Question: I have a app project I am working on. I created an unwind segue in my main view as
'''
@IBAction func unwindToHomeScreen(segue:UIStoryboardSegue) {
}
'''
It works from another view from the cancel button

however in the same view when I call the segue
'''
self.performSegueWithIdentifier("unwindToHomeScreen", sender: self)
'''
The app crashes with
'''
Terminating app due to uncaught exception 'NSInvalidArgumentException', reason: 'Receiver (<TravelSave.AddVacationTableViewController: 0x7907f380>) has no segue with identifier 'unwindToHomeScreen''
'''
Any suggestions?
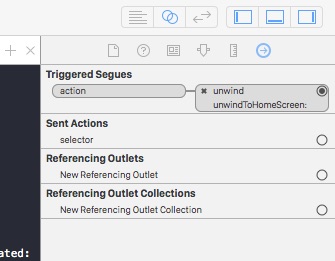
Answer: Although you say in your comment, that you've "created the segue programmatically," from the screen cap you've posted in your question, it's clear that you've appropriately linked the segue to your cancel button within the storyboard. Within your storyboard, you need to add an identifier. Select the segue within the view controller scene, then add "unwindToHomeScreen" as an identifier: